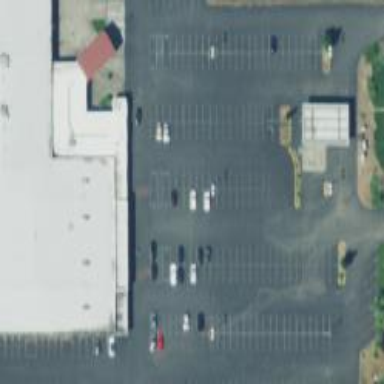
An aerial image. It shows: Parking space is available.